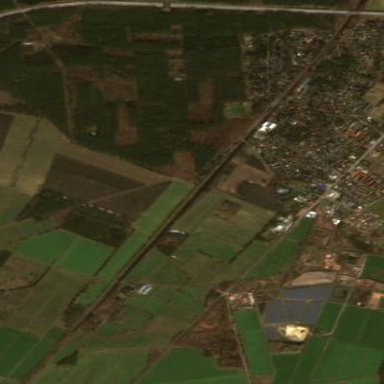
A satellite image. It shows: Railway area.